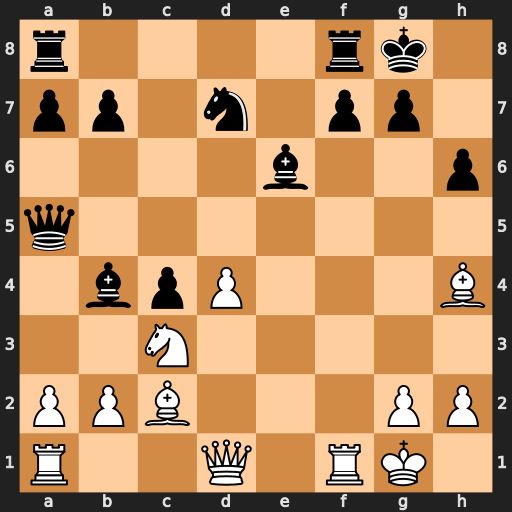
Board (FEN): r4rk1/pp1n1pp1/4b2p/q7/1bpP3B/2N5/PPB3PP/R2Q1RK1
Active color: w
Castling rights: -
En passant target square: -
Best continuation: d5 Bxc3 dxe6